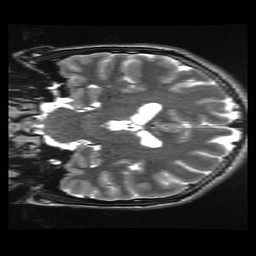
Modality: T2w
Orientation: coronal
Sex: male
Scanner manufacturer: ge
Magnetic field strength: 3 T
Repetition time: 5 s
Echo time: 0.1015 s